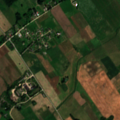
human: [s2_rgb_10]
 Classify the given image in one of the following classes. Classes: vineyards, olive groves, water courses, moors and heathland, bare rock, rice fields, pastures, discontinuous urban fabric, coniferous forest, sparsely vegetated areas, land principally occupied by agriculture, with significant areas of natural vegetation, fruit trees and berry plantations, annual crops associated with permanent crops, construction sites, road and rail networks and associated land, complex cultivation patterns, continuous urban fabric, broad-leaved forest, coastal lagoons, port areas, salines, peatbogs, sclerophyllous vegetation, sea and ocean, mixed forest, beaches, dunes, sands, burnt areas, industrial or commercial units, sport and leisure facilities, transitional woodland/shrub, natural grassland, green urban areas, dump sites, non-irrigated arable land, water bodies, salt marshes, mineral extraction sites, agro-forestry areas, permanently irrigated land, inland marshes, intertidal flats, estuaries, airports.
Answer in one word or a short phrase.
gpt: discontinuous urban fabric, non-irrigated arable land, complex cultivation patterns, land principally occupied by agriculture, with significant areas of natural vegetation, broad-leaved forest